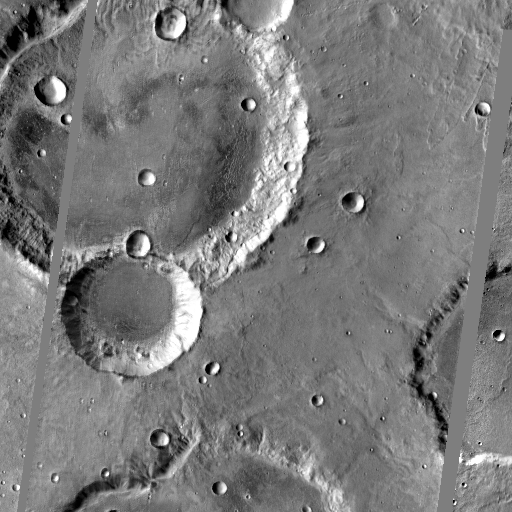
Crater classes present: Background, Other, Buried, Secondary